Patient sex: F
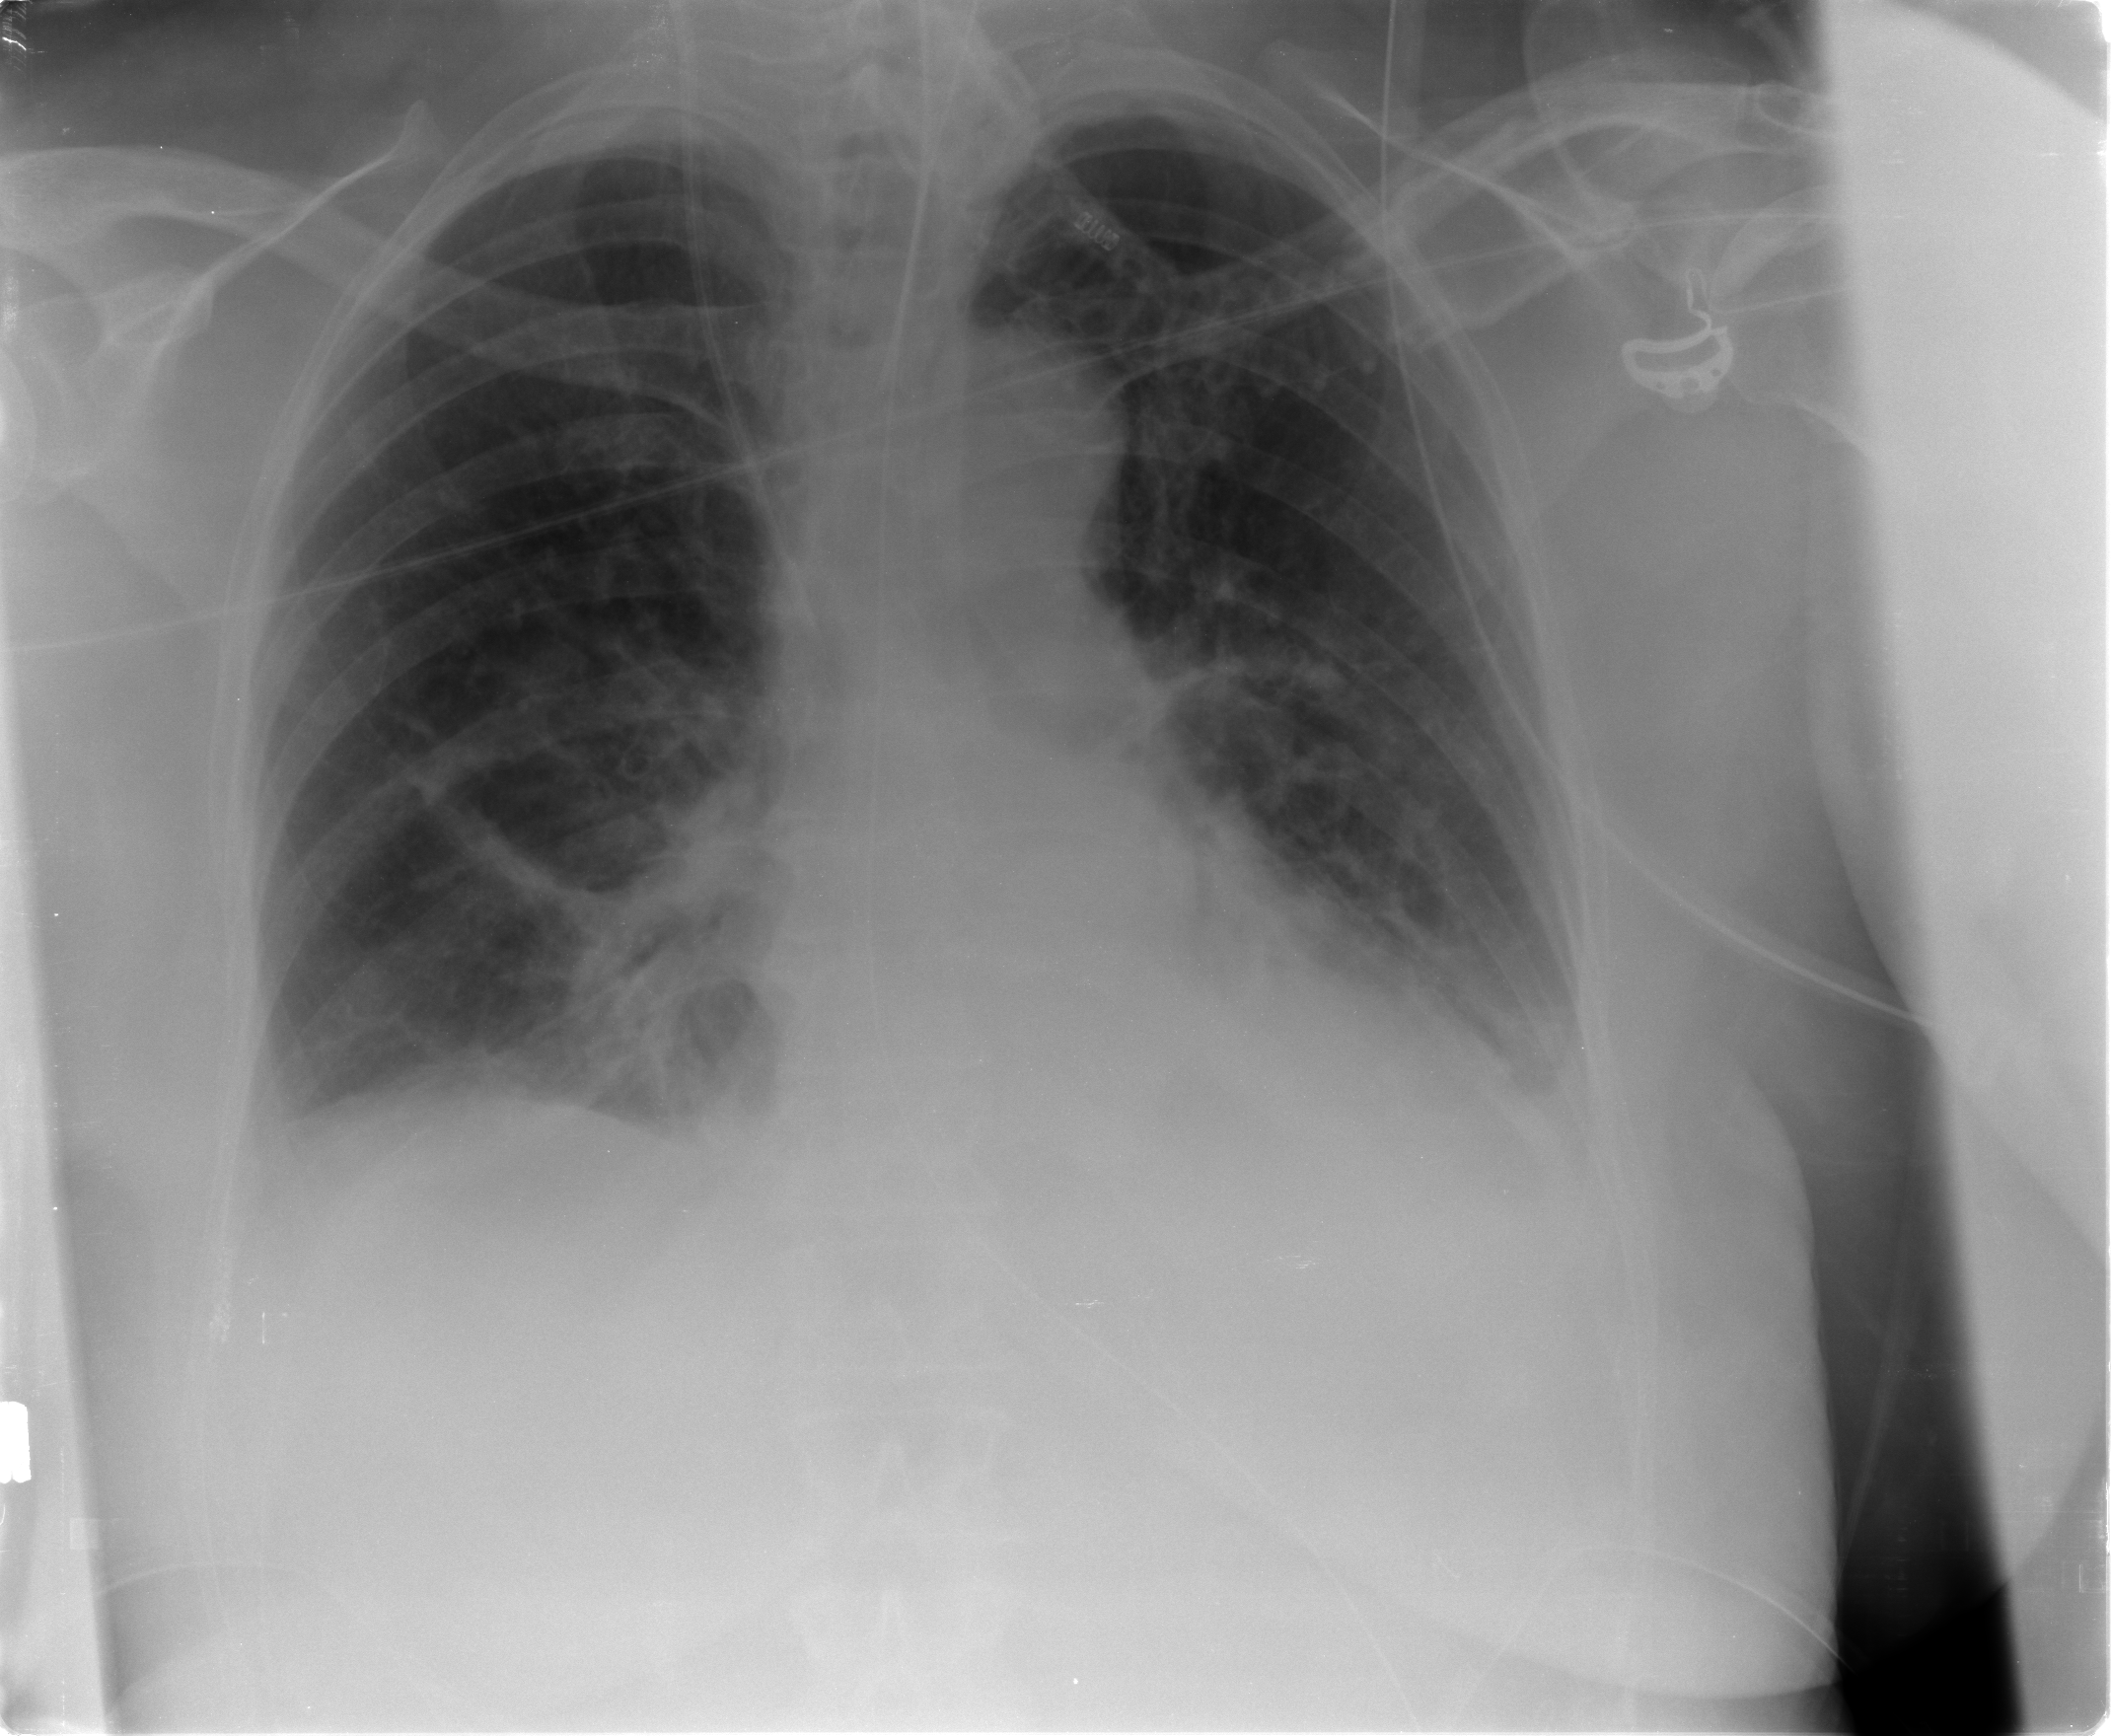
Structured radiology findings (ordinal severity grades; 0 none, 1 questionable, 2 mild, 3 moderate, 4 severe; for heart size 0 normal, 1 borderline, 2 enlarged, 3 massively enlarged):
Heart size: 0
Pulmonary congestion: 2
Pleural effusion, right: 1
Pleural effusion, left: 2
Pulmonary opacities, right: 0
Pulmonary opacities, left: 0
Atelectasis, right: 2
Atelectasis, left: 2